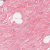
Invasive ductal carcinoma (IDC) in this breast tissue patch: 0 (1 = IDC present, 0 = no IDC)